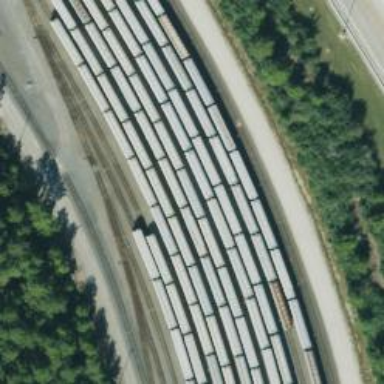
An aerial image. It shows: Railway siding with rails.